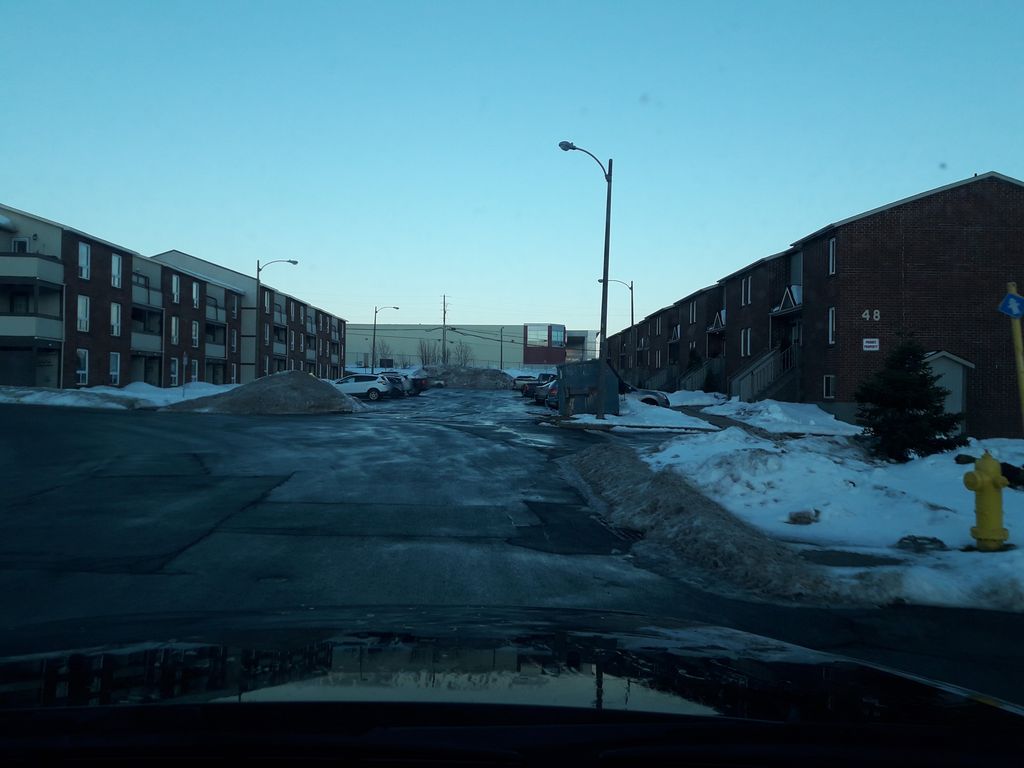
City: st_johns